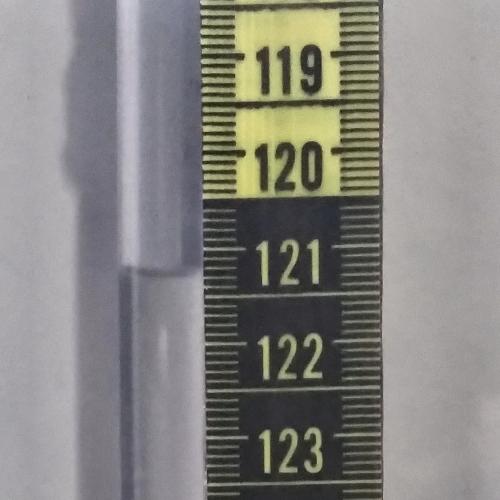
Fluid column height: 121.3 cm